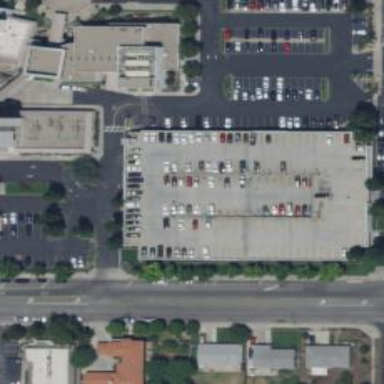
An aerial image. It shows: Multi-storey parking facility.